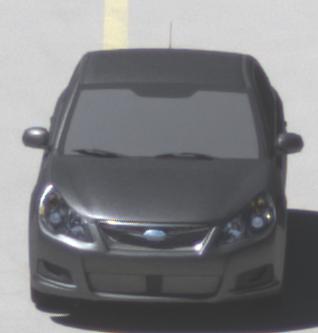
Make: Subaru
Model: Legacy 2.0R
Detailed model: Legacy (IV) Limousine
Model produced from: 2007/09
Model produced until: 2008/10
Doors: 4
Color: gray
Road condition: dry road
Daytime: midday
Contrast: high contrast